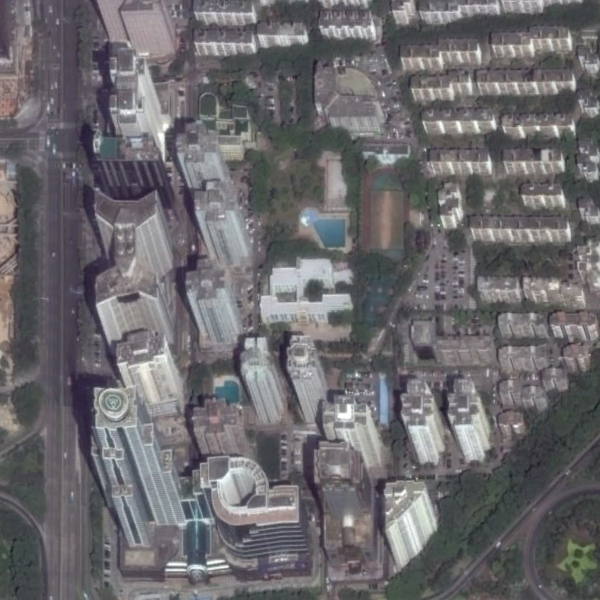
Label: Commercial